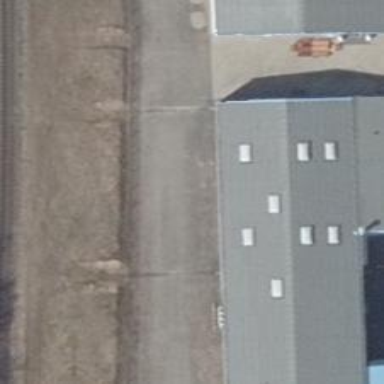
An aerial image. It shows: Industrial building.